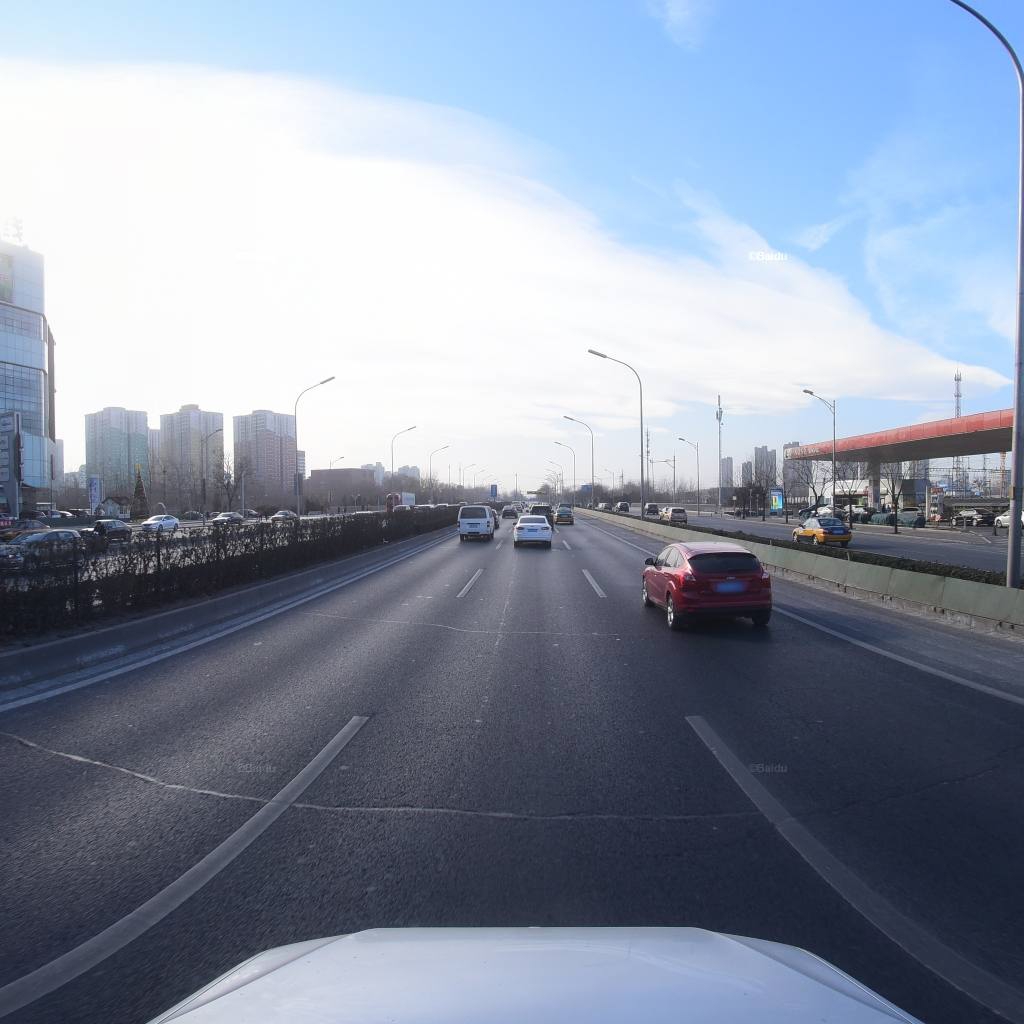
Region: Fengtai
Road damage annotations: transverse patch, transverse patch, transverse crack